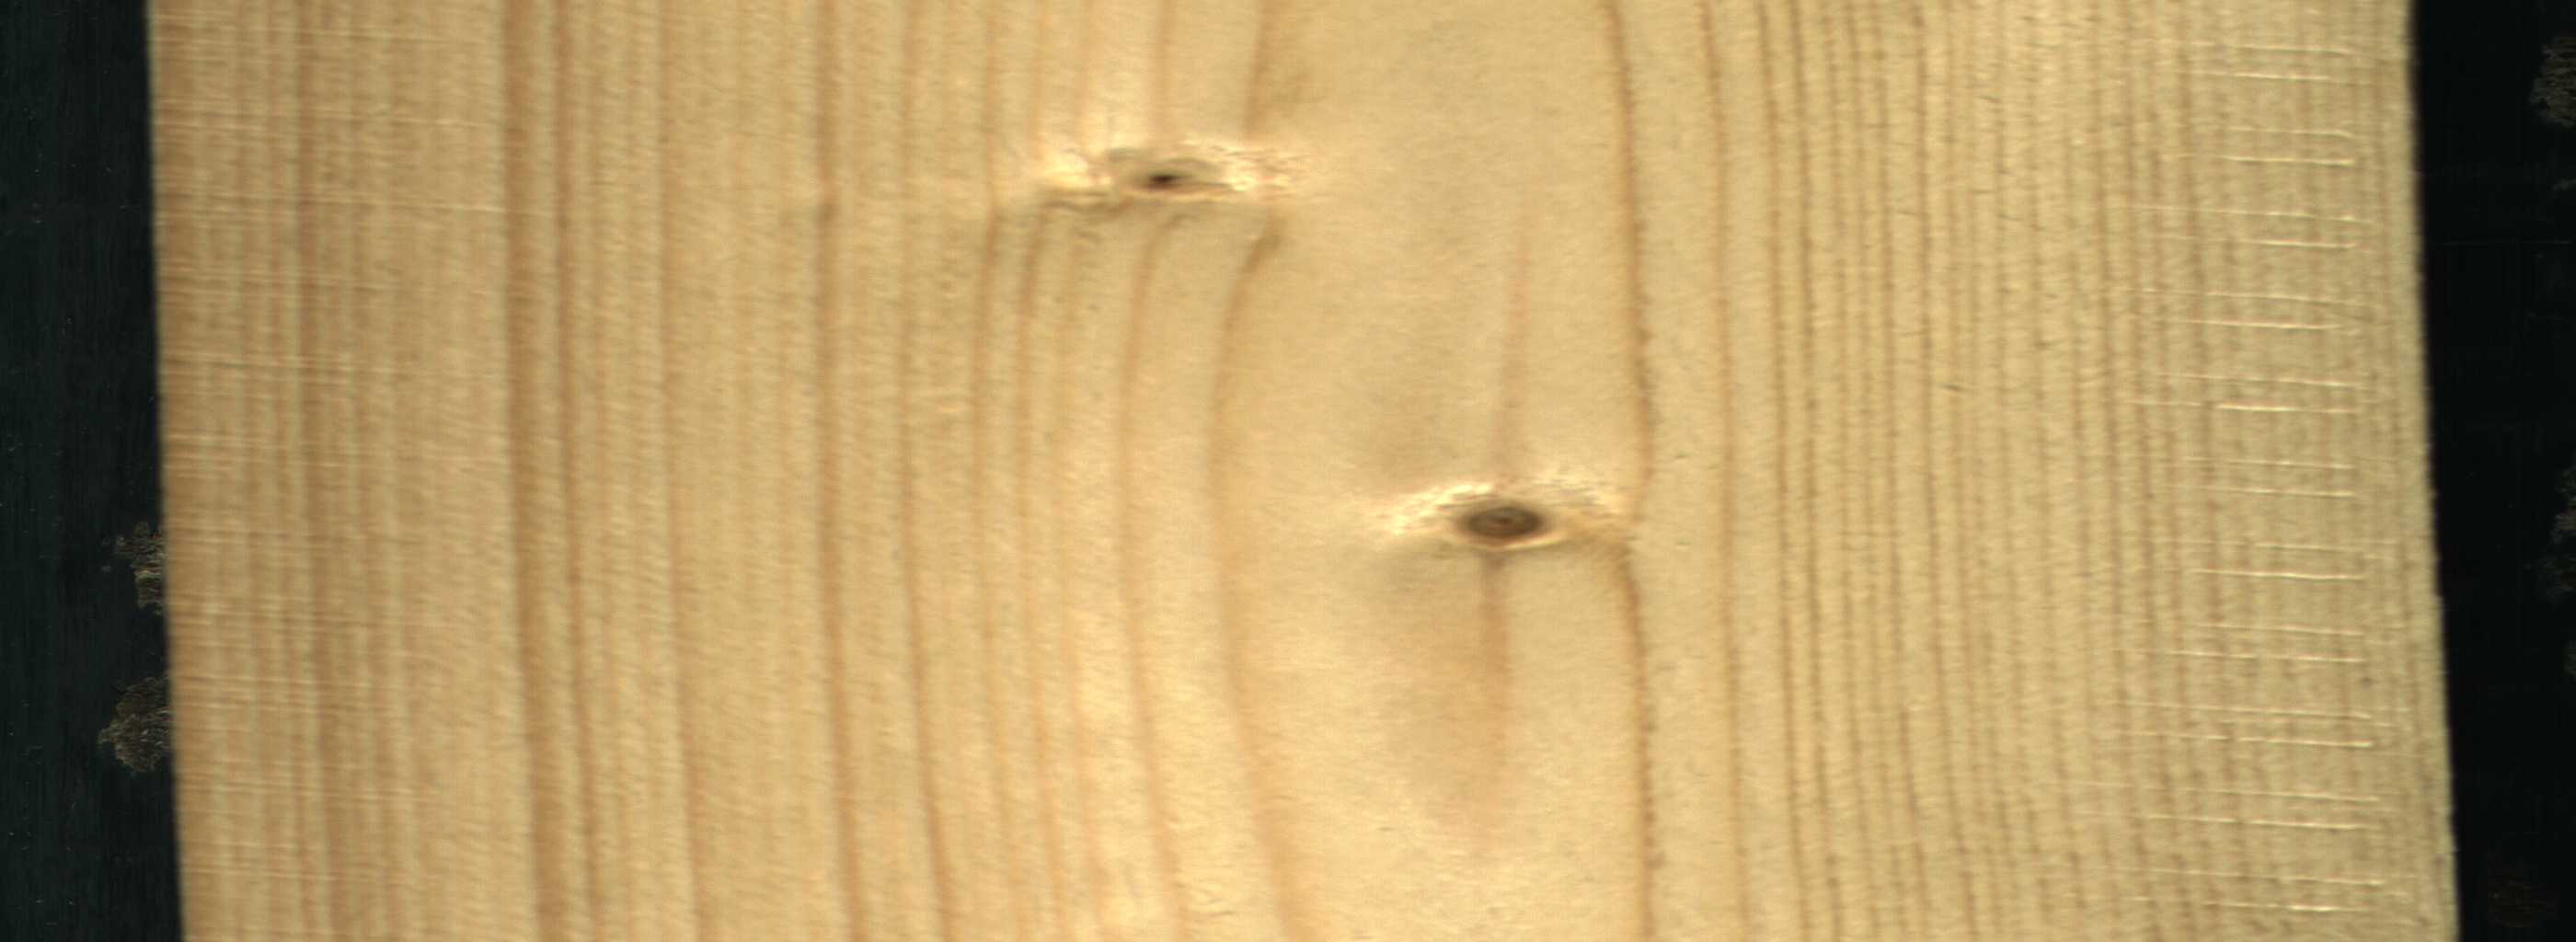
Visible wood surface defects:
Live_Knot
Live_Knot